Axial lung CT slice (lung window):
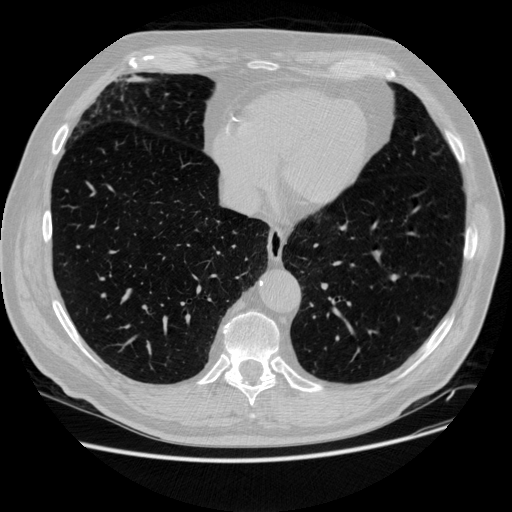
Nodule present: no